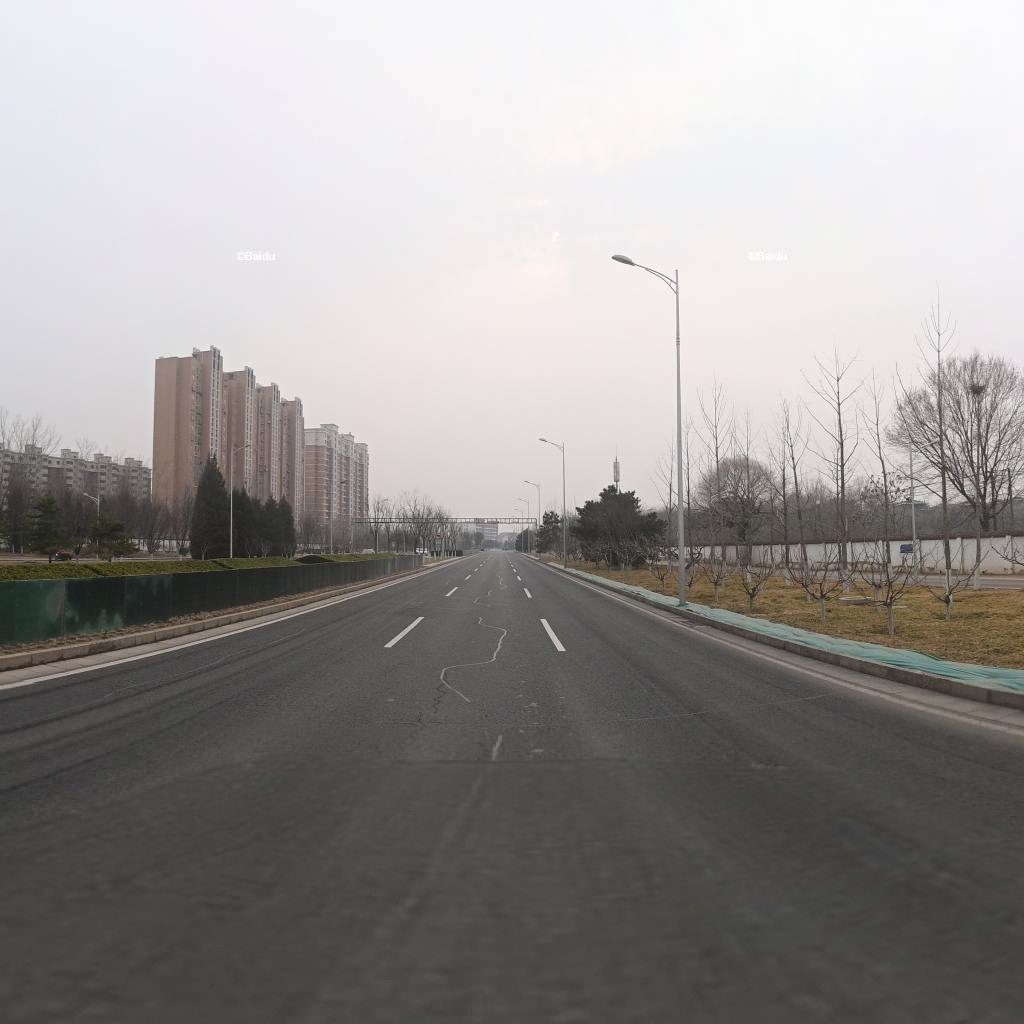
Region: Haidian
Road damage annotations: longitudinal patch, longitudinal patch, longitudinal patch, transverse patch, longitudinal patch, longitudinal crack